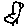
Label: bird